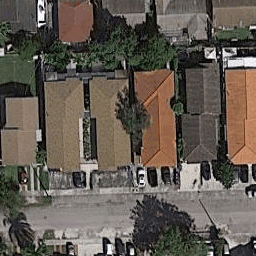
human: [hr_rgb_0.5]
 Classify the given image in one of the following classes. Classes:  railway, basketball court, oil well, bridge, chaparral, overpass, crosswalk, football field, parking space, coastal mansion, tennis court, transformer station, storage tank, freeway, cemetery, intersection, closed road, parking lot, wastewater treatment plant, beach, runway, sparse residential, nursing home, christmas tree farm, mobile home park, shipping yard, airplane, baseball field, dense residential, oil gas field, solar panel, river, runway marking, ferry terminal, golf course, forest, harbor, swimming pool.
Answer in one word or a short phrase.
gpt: dense residential